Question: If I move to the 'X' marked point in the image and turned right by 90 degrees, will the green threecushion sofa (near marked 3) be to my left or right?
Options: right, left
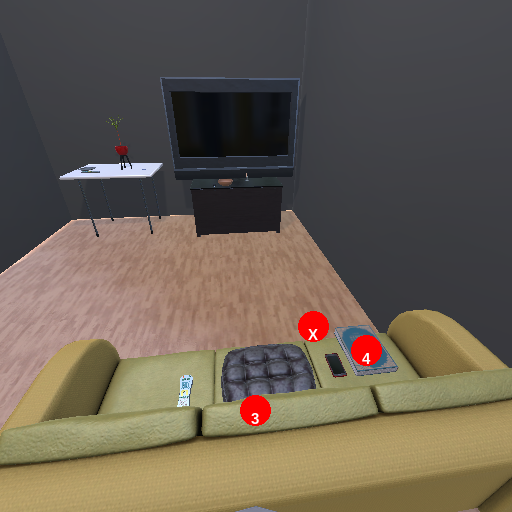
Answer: right